Question: I have the following graph:
'''
library(tidyverse)
mm<-70
sdm<-12
weight_lim<-c(30, 110)
xrange<-55
ggplot(data = data.frame(weight = weight_lim), aes(weight)) +
stat_function(fun = dnorm, n = 101, args = list(mean = mm, sd = sdm),color=1) +
ylab("f(weight)") + scale_x_continuous(breaks=seq(weight_lim[1],weight_lim[2], by=5)) +
stat_function(fun = dnorm, args = list(mean = mm,sd=sdm),
xlim = c(weight_lim[1],xrange[1]),
geom = "area",fill="red",alpha=0.5)+
annotate("text", x = 40, y = .02,
label = substitute(paste("P(X < ",v," ) = ",s),list(v=format(xrange, nsmall = 1),s=round(pnorm(xrange,mm,sdm),4))),
size=3 , fontface="bold")+
theme_bw()
#> Warning in is.na(x): is.na() applied to non-(list or vector) of type 'language'
'''

<URL>
I would like to replace "<" by "less than or equal to" sign in
'substitute(paste("P(X < ",v," ) = ",s),list(v=format(xrange, nsmall = 1),s=round(dnorm(xrange,mm,sdm),4)))'
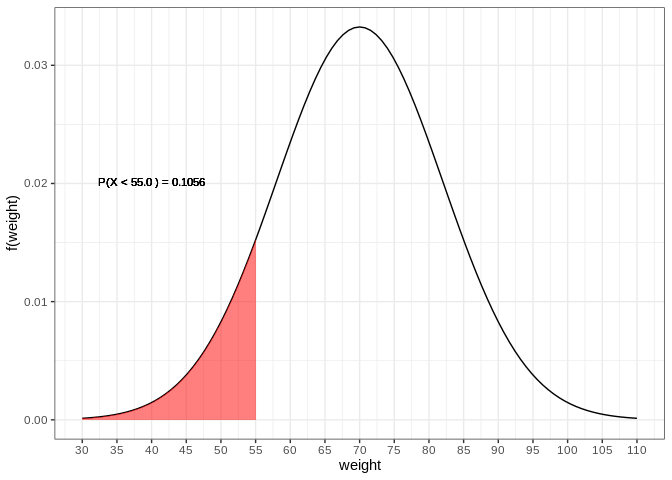
Answer: If you have
'''
vv = format(xrange, nsmall = 1)
ss = round(dnorm(xrange,mm,sdm),4)
'''
Then either of these will work.
'''
lab = bquote(P(X <= .(vv)) == .(ss))
# or
lab = substitute(P(X <= v) == s, list(v=vv, s=ss))
p + annotate("text", x = 40, y = .02, label = deparse(lab), parse=TRUE)
'''
Noting from <URL> that 'annotate' doesn't take expressions., hence the 'deparse/parse' stuff to get rid of the warnings.